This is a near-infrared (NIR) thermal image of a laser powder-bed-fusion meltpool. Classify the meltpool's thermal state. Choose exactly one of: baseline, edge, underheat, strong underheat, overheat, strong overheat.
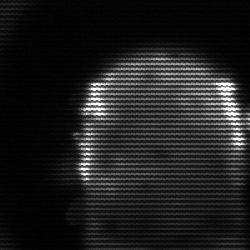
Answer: baseline